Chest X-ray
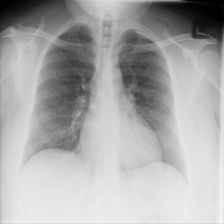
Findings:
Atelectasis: negative
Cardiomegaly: negative
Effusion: negative
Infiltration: negative
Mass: negative
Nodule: negative
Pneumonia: negative
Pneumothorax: negative
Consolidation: negative
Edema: negative
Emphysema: negative
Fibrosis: negative
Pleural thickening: negative
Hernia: negative